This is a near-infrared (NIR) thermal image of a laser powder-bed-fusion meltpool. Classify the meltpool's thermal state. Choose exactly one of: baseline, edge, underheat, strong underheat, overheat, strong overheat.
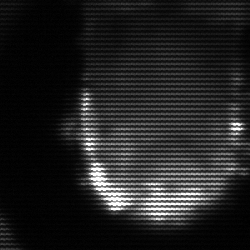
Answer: baseline